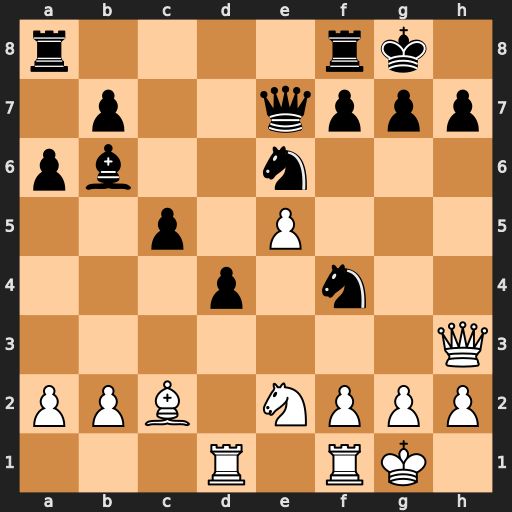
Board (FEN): r4rk1/1p2qppp/pb2n3/2p1P3/3p1n2/7Q/PPB1NPPP/3R1RK1
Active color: w
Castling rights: -
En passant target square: -
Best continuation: Qxh7#